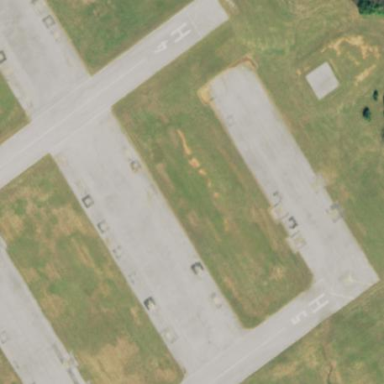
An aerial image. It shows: Apron at the airport.